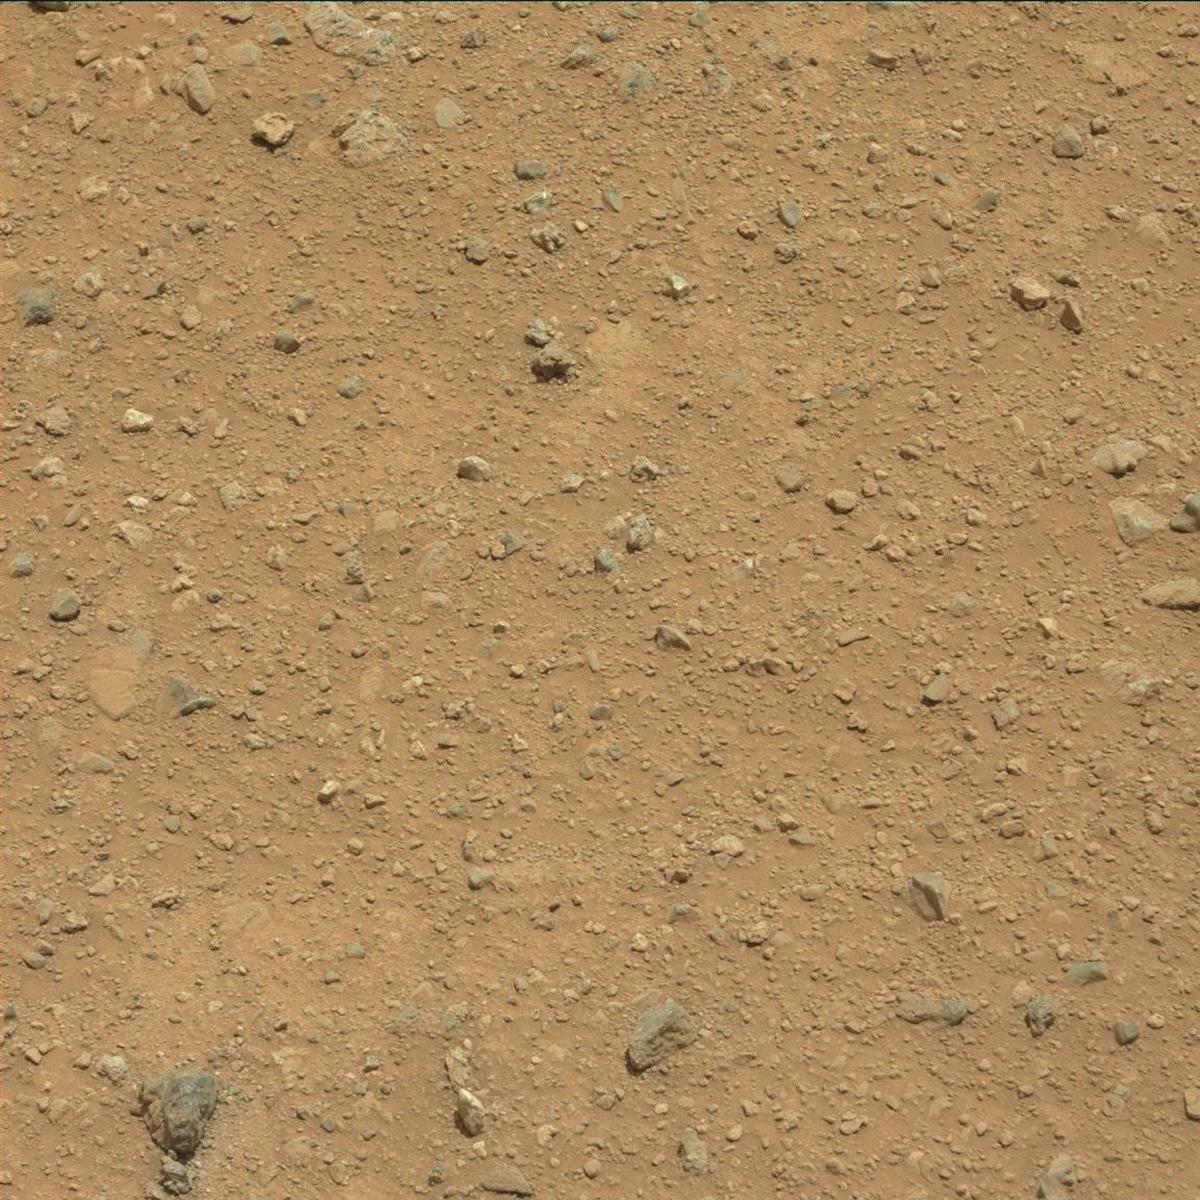
Terrain classes present: Bedrock, Rock, Sand / Soil